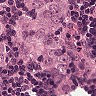
Metastatic tissue present: yes